Question: sorry I don't know how else to put the title into words. Below is my code.
'''
SELECT DISTINCT association.NamaBadan,
(
CASE
WHEN type = 5
THEN 'Batal'
WHEN NamaBadan LIKE '%BATAL%'
THEN 'Batal'
ELSE 'Sah'
END
) AS STATUS
FROM association
LEFT JOIN tindakan
ON association.assoc_id = tindakan.assoc_id
'''
It returns the table below :

As you can see there are repeating results on 'perseketuan lawn bowls malaysia' and different result on the next column where some of the lawn bowls are 'sah' and some are 'batal'.
This is due to the fact that there are multiple entries in the table tindakan. Entries with type other than 5. For instance there are two entries on lawn bowls in table tindakan. One with type 5, another with type 4.
Since my query stated that type 5 = Batal and others is = Sah, the query output both the status for lawn bowls.
How can I choose 'batal' over 'sah'.
Something like
IF condition type = 5 EXISTS, THEN CHOOSE THIS CONDITION.
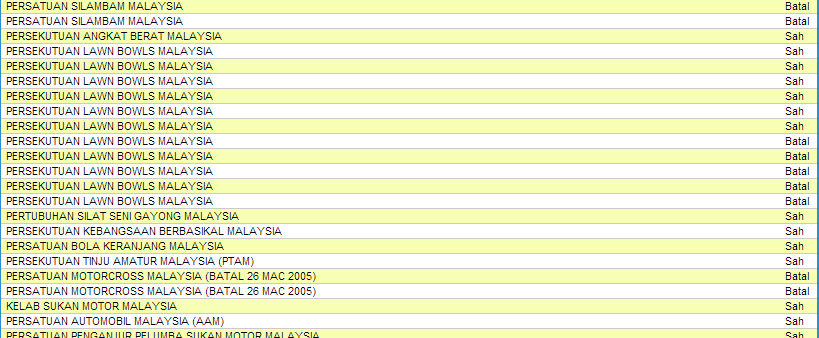
Answer: Solved it by the following query
'''
SELECT DISTINCT association.NamaBadan,
(
CASE
WHEN type = 5
THEN 'Batal'
WHEN NamaBadan LIKE '%BATAL%'
THEN 'Batal'
ELSE 'Sah'
END
) AS STATUS
FROM association
LEFT JOIN tindakan
ON (association.assoc_id = tindakan.assoc_id AND tindakan.type = 5)
'''